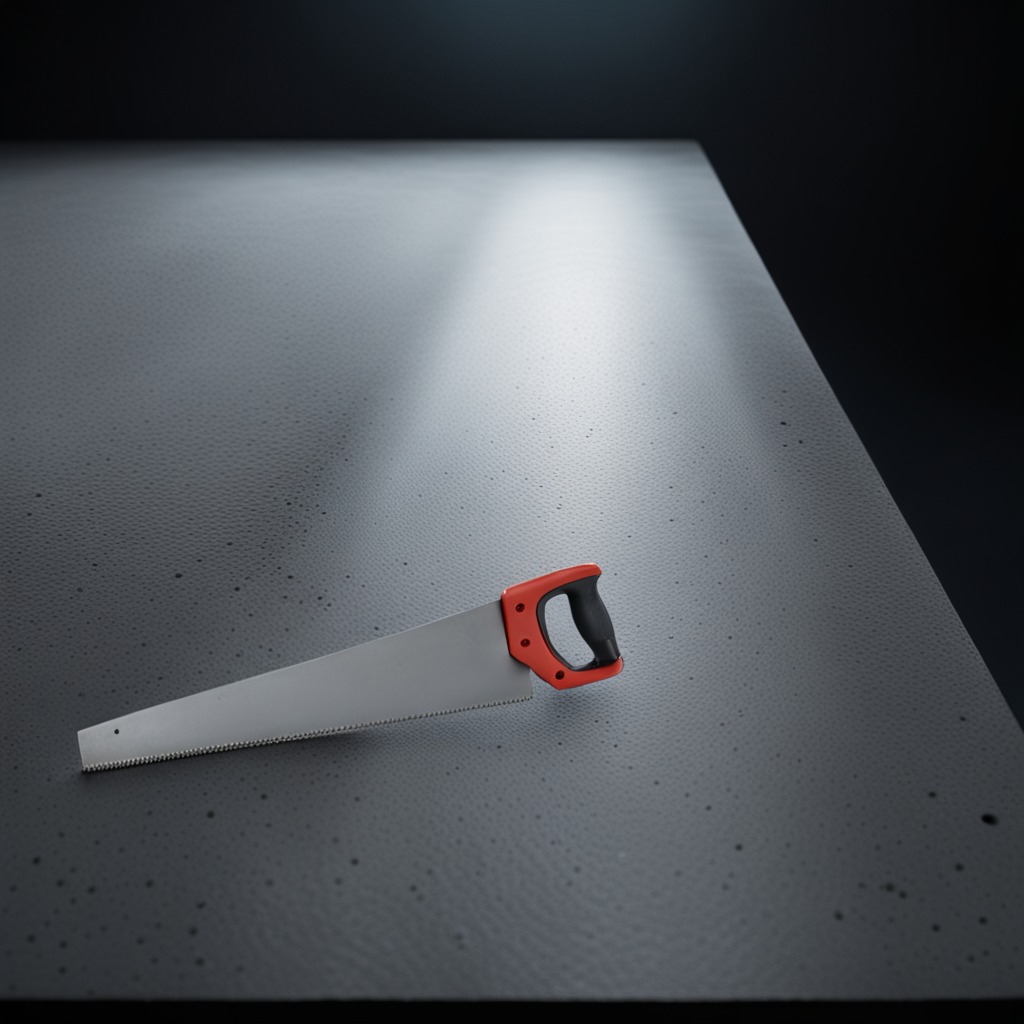
A metal saw is lying on a clean granite table inside a workshop at night dim ambient light soft shadows worn but